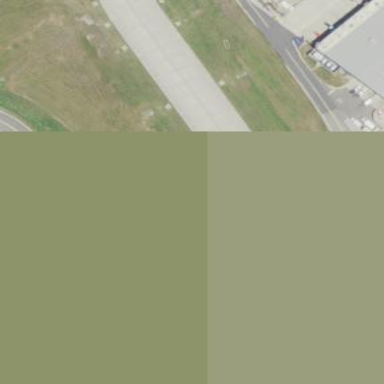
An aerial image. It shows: Concrete bridge on airport taxiway.